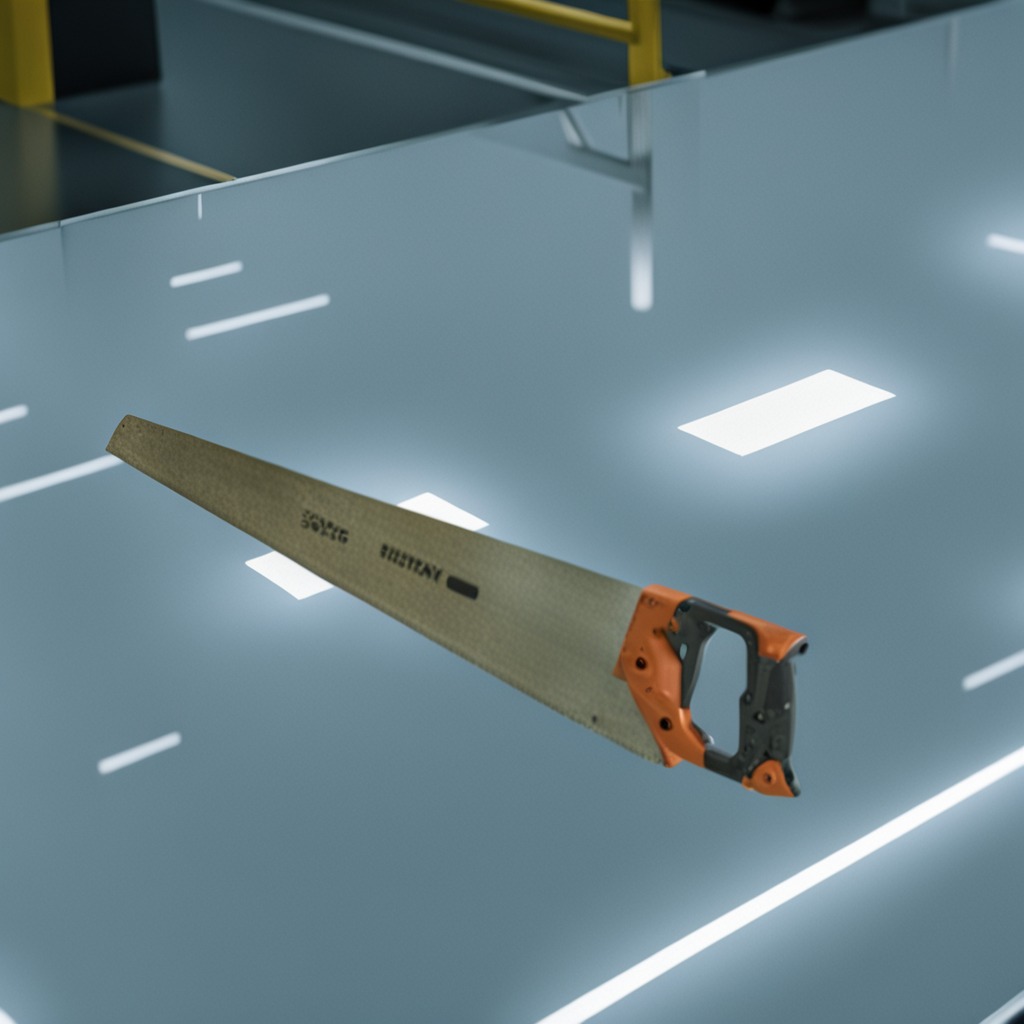
A handheld metal saw is lying on a table in a ship maintenance bay industrial lighting.